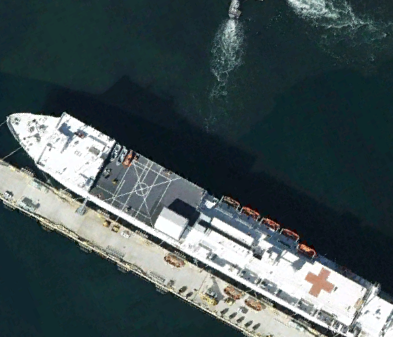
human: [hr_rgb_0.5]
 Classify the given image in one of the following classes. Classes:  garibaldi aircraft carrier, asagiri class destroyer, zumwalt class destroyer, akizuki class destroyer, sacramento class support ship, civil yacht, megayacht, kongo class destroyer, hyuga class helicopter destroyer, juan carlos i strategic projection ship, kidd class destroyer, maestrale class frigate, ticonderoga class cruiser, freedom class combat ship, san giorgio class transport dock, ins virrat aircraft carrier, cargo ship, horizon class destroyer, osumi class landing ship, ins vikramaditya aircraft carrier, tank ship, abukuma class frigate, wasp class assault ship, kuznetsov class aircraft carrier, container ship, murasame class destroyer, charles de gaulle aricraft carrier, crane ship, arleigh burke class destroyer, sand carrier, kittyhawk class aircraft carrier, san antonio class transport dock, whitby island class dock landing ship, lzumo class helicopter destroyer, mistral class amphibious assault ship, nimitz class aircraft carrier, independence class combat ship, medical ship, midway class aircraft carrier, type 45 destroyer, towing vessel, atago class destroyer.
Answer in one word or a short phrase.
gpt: Medical ship